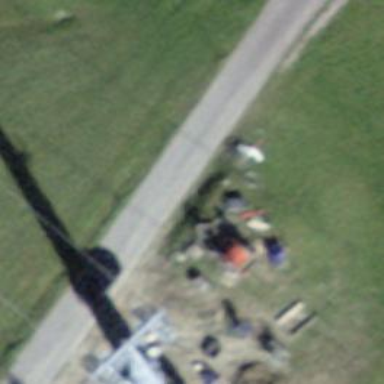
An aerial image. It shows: Pylon used for aerialway.